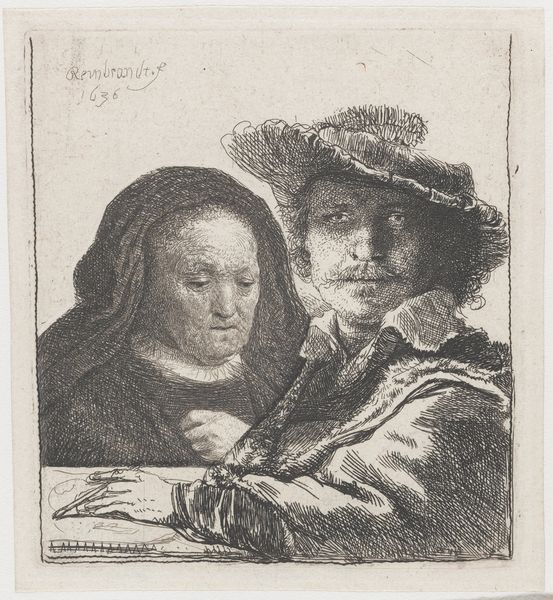
Titel: Zelfportret met Saskia, samengevoegd met portret van de moeder van Rembrandt
Künstler: Rembrandt Harmensz. van Rijn
Standort: Amsterdam
Institution: Rijksmuseum
Schlagwörter: feder, hand, mann, umhang, frau, hut, nase, schwarz, skizze, tisch, zeichnung, schleier, tuch, alt, bart, gesichter, schnurrbart, augen, gesicht, kragen, rembrandt, portrait, spiegel, gewand, haare, mantel, reich, mutter, schrift, papier, zwei, graphik, schnurbart, maler, selbstporträt, tusche, radierung, selbstbildnis, bleistift, entwurf, pinsel, stift, zeichnen, block, kapuze, rentier, rambrandt, mnn, 17. jh., 1636, rembrndt, 1136